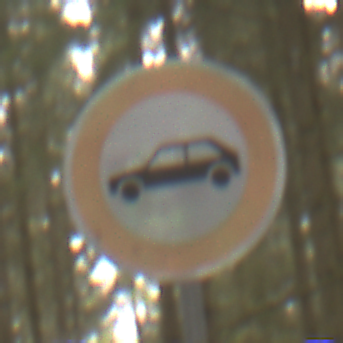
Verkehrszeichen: VerbotPersonenkraftwagen
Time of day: MorningAfternoon
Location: Outdoor (Nature)
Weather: Overcast
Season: Winter
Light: Natural